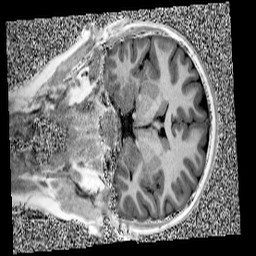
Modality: UNIT1
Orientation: coronal
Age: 11
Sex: female
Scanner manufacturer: siemens
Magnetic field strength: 3 T
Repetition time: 4 s
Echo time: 0.00299 s